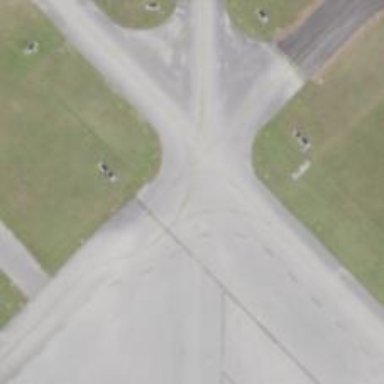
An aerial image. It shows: Image of taxiway at airport.